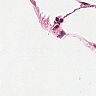
Metastatic tissue present: no